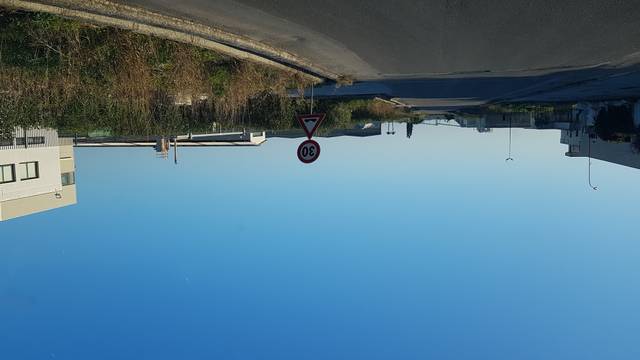
Region: Italy
Coordinates: 40.628, 17.969